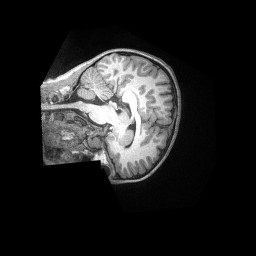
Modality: T1w
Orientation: sagittal
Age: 9
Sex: male
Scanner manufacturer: siemens
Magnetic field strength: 3 T
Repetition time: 2.53 s
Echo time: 0.00174 s